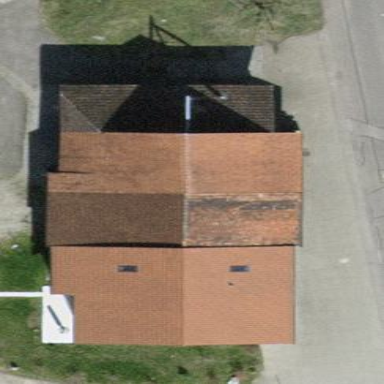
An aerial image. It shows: Stable building.